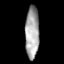
Tissue: lung
Cell type: Others
Senescence score: 0.1812
Nuclear area (px): 708
Mean DAPI intensity: 167.148